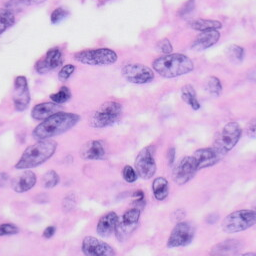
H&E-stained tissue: Skin